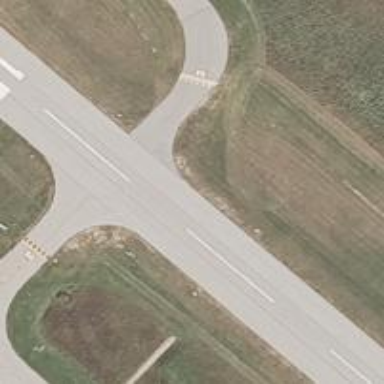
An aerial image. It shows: Asphalt runway at the airport.